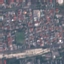
Land use / land cover class: Residential